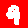
Digit: 9